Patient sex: M
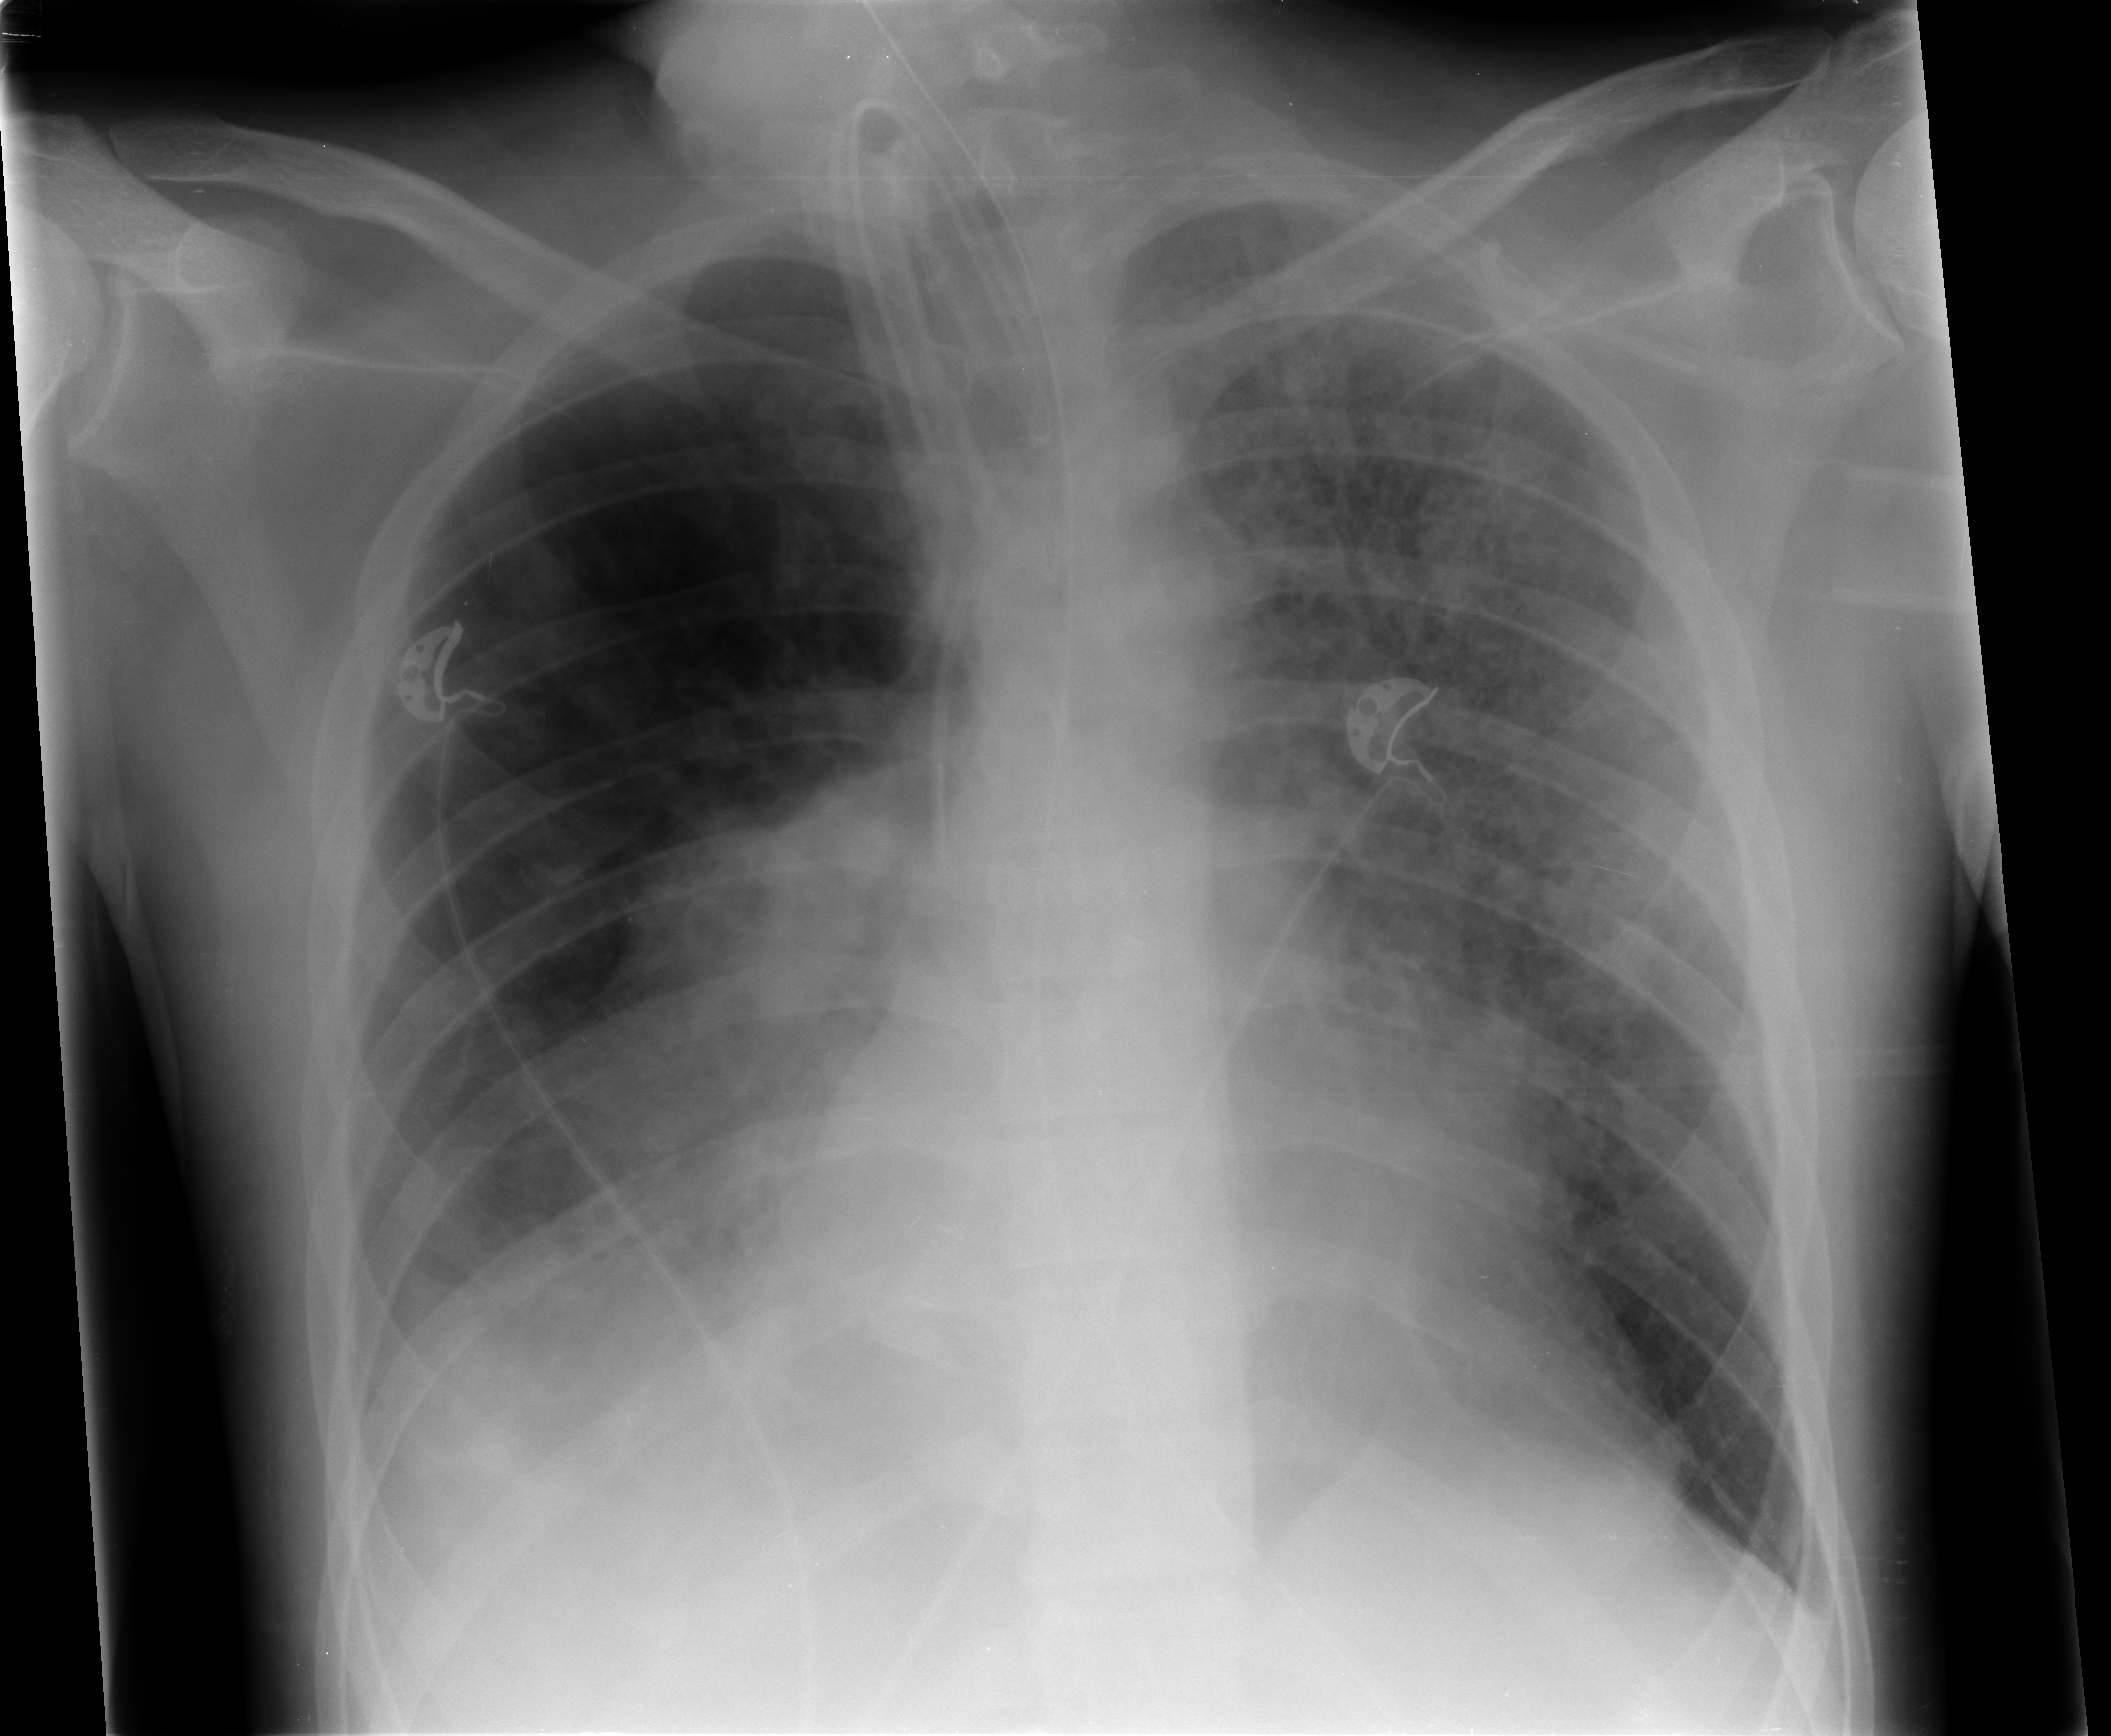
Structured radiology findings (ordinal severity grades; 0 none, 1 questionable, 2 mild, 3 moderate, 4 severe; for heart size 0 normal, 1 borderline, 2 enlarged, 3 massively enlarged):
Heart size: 2
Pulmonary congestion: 2
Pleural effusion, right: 2
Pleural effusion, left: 0
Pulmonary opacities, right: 3
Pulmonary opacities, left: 4
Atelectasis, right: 3
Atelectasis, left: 3